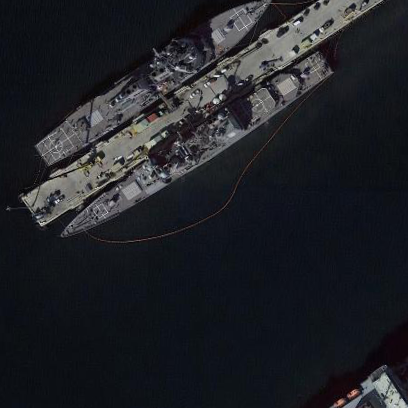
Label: cruiser